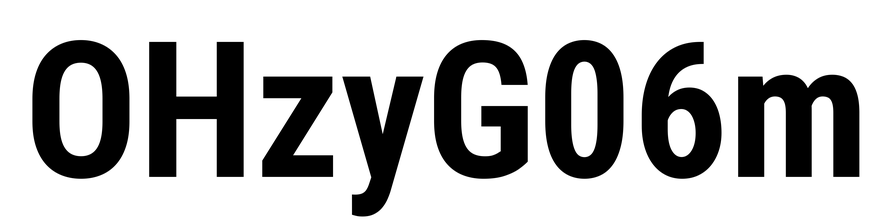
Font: Roboto_Condensed_Bold